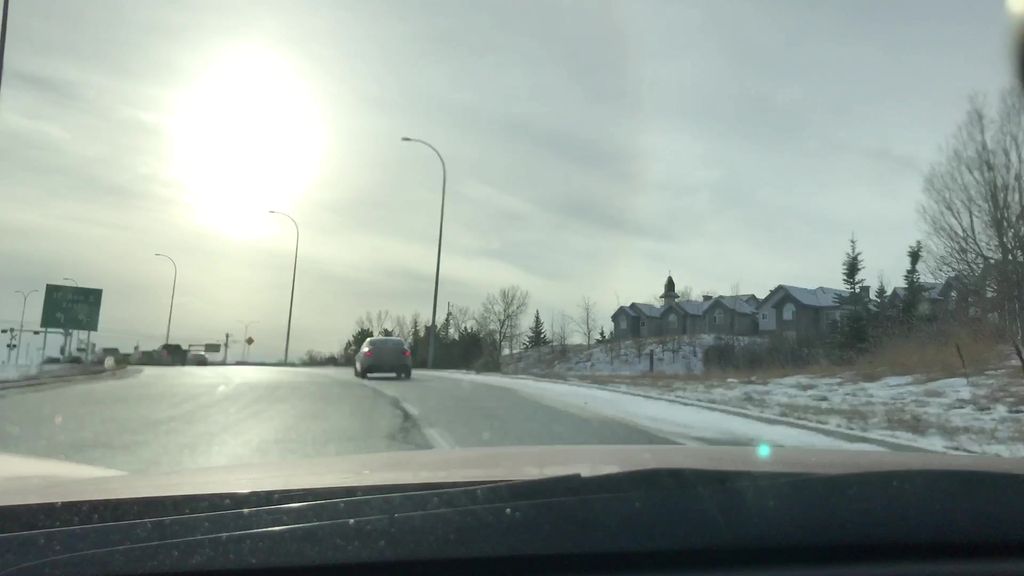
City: calgary